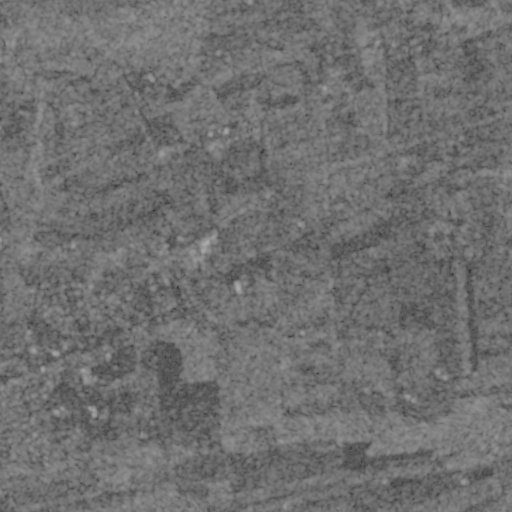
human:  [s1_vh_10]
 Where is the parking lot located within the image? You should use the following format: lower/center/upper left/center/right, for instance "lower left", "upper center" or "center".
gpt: The parking lot is located in the lower left of the image.
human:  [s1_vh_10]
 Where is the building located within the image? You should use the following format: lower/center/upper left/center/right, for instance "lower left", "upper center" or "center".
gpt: The building is located in the lower left of the image.
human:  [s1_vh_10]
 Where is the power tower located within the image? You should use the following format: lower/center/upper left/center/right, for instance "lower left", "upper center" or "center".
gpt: There is no power tower in the image.

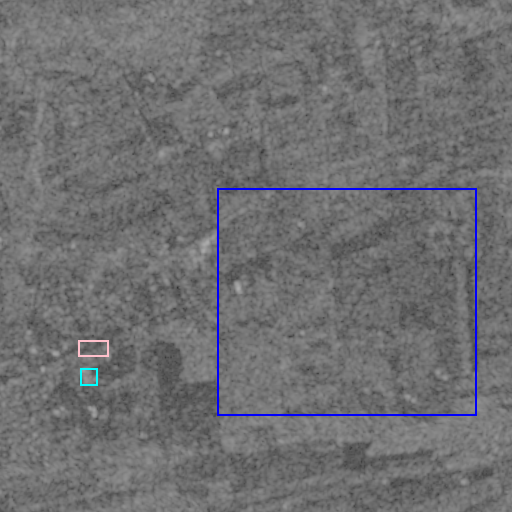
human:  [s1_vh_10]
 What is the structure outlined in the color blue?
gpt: The structure outlined in blue is a crop field.
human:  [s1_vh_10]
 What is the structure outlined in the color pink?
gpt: The structure outlined in pink is a parking lot.
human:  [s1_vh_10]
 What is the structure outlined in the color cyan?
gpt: The structure outlined in cyan is a building.
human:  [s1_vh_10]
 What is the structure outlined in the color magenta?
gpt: There is no magenta outline.